Question: I have to implement the screen below. It looks perfectly fine on a 480*800 pixel screen. On a low resolution screen because of the lack of screen size the Scrolling of the Results exposes very small real estate for the user to scroll thru the results.
Which is the best way to implement it ?

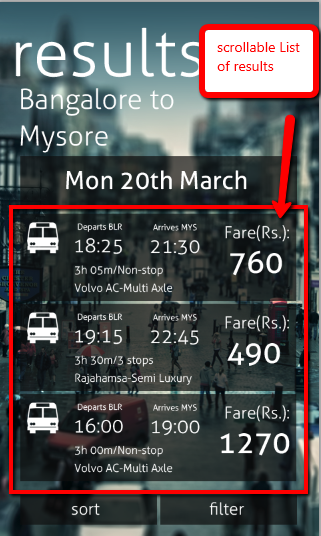
Answer: I always find trying to put something that scrolls into something else that scrolls is a nightmare so I would probably put the top of your view (results Bangalore to Mysore Date) inside the ListView header,that way it will scroll off the screen
'''
listView.addHeaderView(listViewHeader);
'''